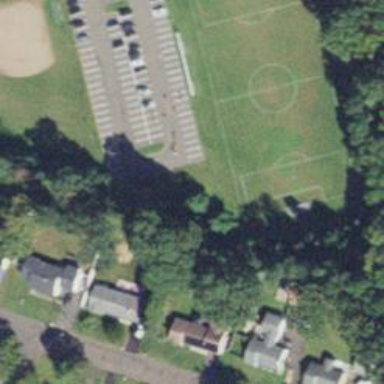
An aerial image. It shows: Soccer pitch for leisureland activities.